Question: I have here shopping cart using php. I add a script for getting the sum of all input fields. What I need to do is get the sum of all quarter per row. The problem is all of total fields gets the sum value of row. How I can get the sum per row?

'''
<script type="text/javascript">
$('.qtys').blur(function() {
var sum = 0;
$('.qtys').each(function() {
sum += Number($(this).val());
});
$('.qty_total').val(sum);
});
</script>
while($obj = $results->fetch_object())
{
<td><input type="text" name="product_qty" size="1" class="qty_total"/></td>
<td><input type="text" name="qty1st" size="1" class="qtys"/></td>
<td><input type="text" name="qty2nd" size="1" class="qtys"/></td>
<td><input type="text" name="qty3rd" size="1" class="qtys"/></td>
<td><input type="text" name="qty4th" size="1" class="qtys"/></td>
}
'''
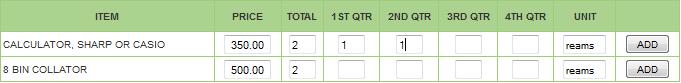
Answer: The selector '$('.qty_total')' will give you call the elements having class 'qty_total' but you need only one in the current row. Use the 'qty_total' in the current row. You can get the parent row but '$(this).closest('tr')' then you can find the the 'qty_total' using 'find()'
Also use '$(this).closest('tr').find('.qtys').each' instead of '$('.qtys').each(function()'
<URL>
Your code
'''
<script type="text/javascript">
$('.qtys').blur(function () {
var sum = 0;
$(this).closest('tr').find('.qtys').each(function () {
sum += Number($(this).val());
});
$(this).closest('tr').find('.qty_total').val(sum);
});
</script>
'''